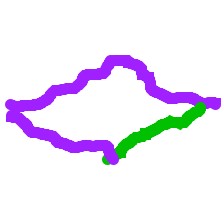
Shape: rhombus